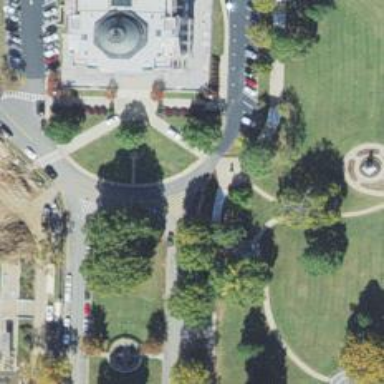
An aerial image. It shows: Historic memorial.